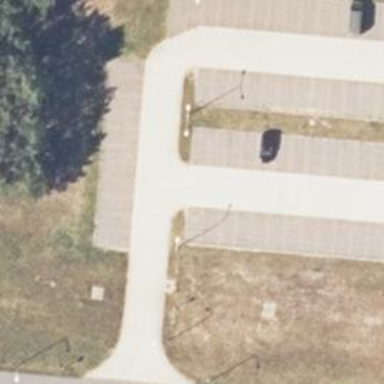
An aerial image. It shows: Parking aisle designated as service road.